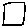
Label: square